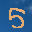
Label: 5